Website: home-depot
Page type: customer-info-address
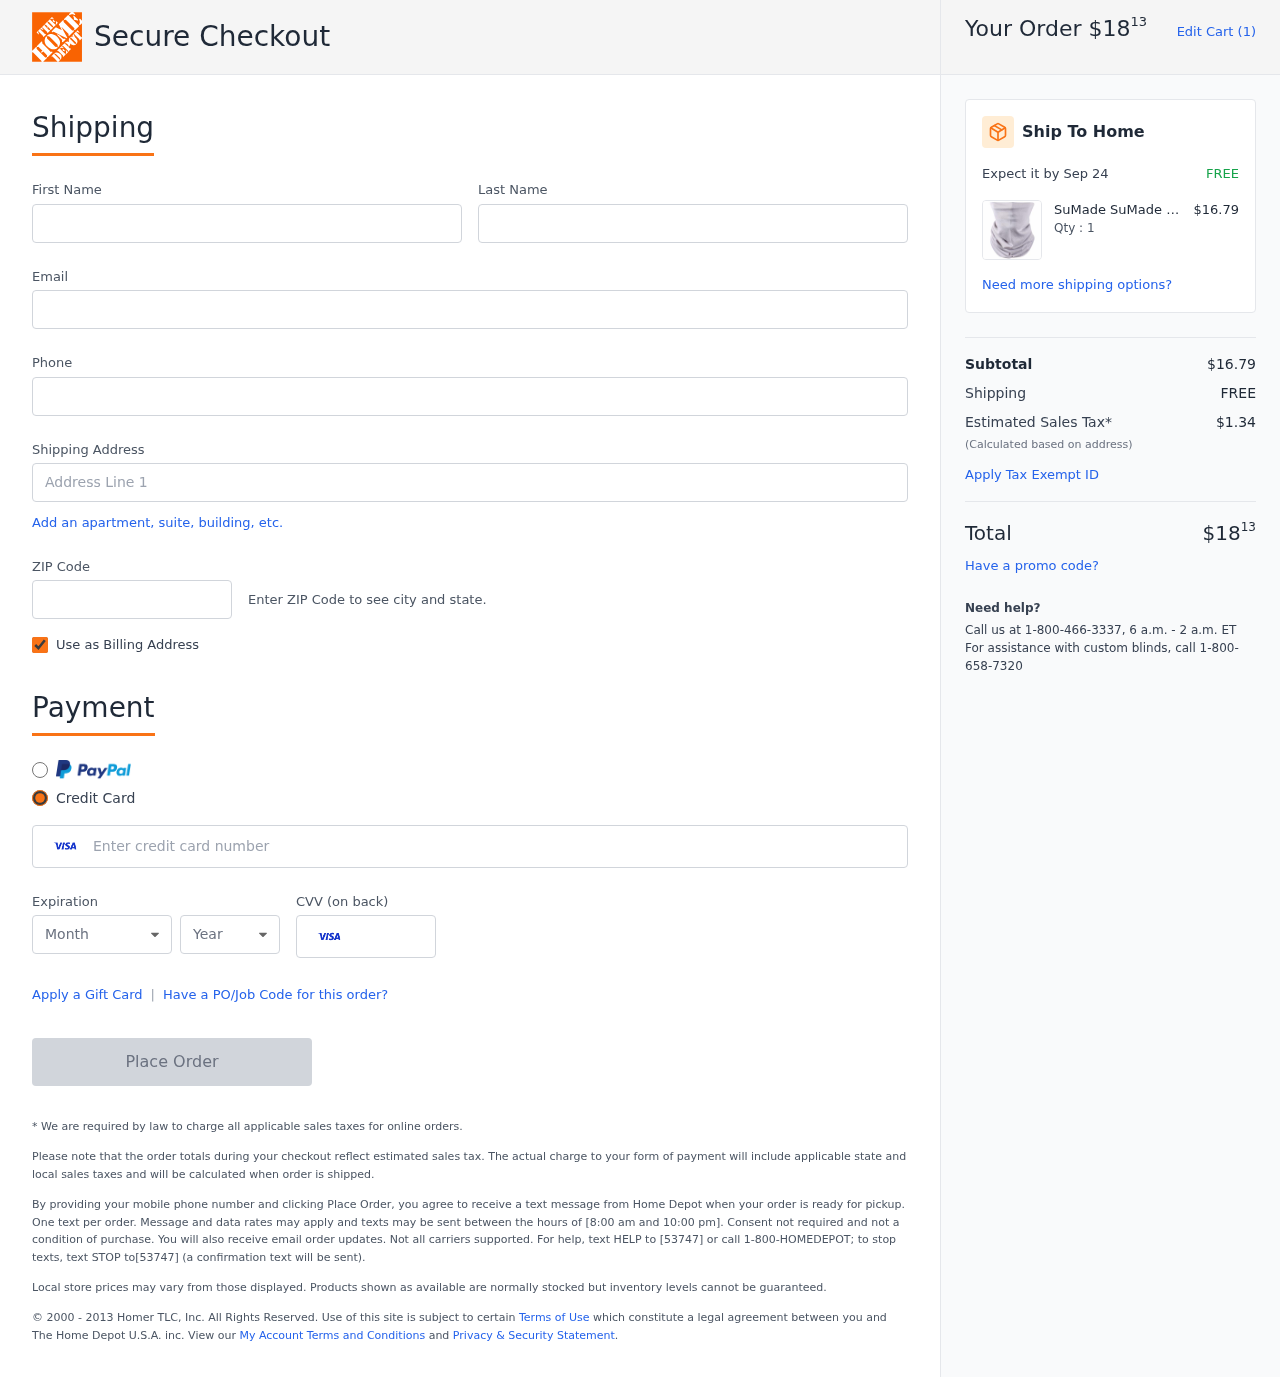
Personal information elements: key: PII_CARD_CVV
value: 591
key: PII_CARD_EXPIRY_MONTH
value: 12
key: PII_CARD_EXPIRY_YEAR
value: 29
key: PII_CARD_NUMBER
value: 4592 9052 3176 1186
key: PII_EMAIL
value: robertbennett@yahoo.com
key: PII_FIRSTNAME
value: Robert
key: PII_LASTNAME
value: Bennett
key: PII_PHONE
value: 8542677378
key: PII_POSTCODE
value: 44731
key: PII_STREET
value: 32234 Austin Rapids
Product elements: key: PRODUCT1_BRAND
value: SuMade
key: PRODUCT1_NAME
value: SuMade Unisex Headwear Face Cover Headband Magic Scarf Neck Gaiter Bandanas
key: PRODUCT1_NAME
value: SuMade Unisex Headwe...
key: PRODUCT1_PRICE
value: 16.79
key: PRODUCT1_QUANTITY
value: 1
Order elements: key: ORDER_TOTAL
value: $1813
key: ORDER_NUM_ITEMS
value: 1
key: ORDER_DELIVERY_DATE
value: Sep 24
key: ORDER_SUBTOTAL
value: $16.79
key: ORDER_SHIPPING_COST
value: FREE
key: ORDER_TAX
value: $1.34